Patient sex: M
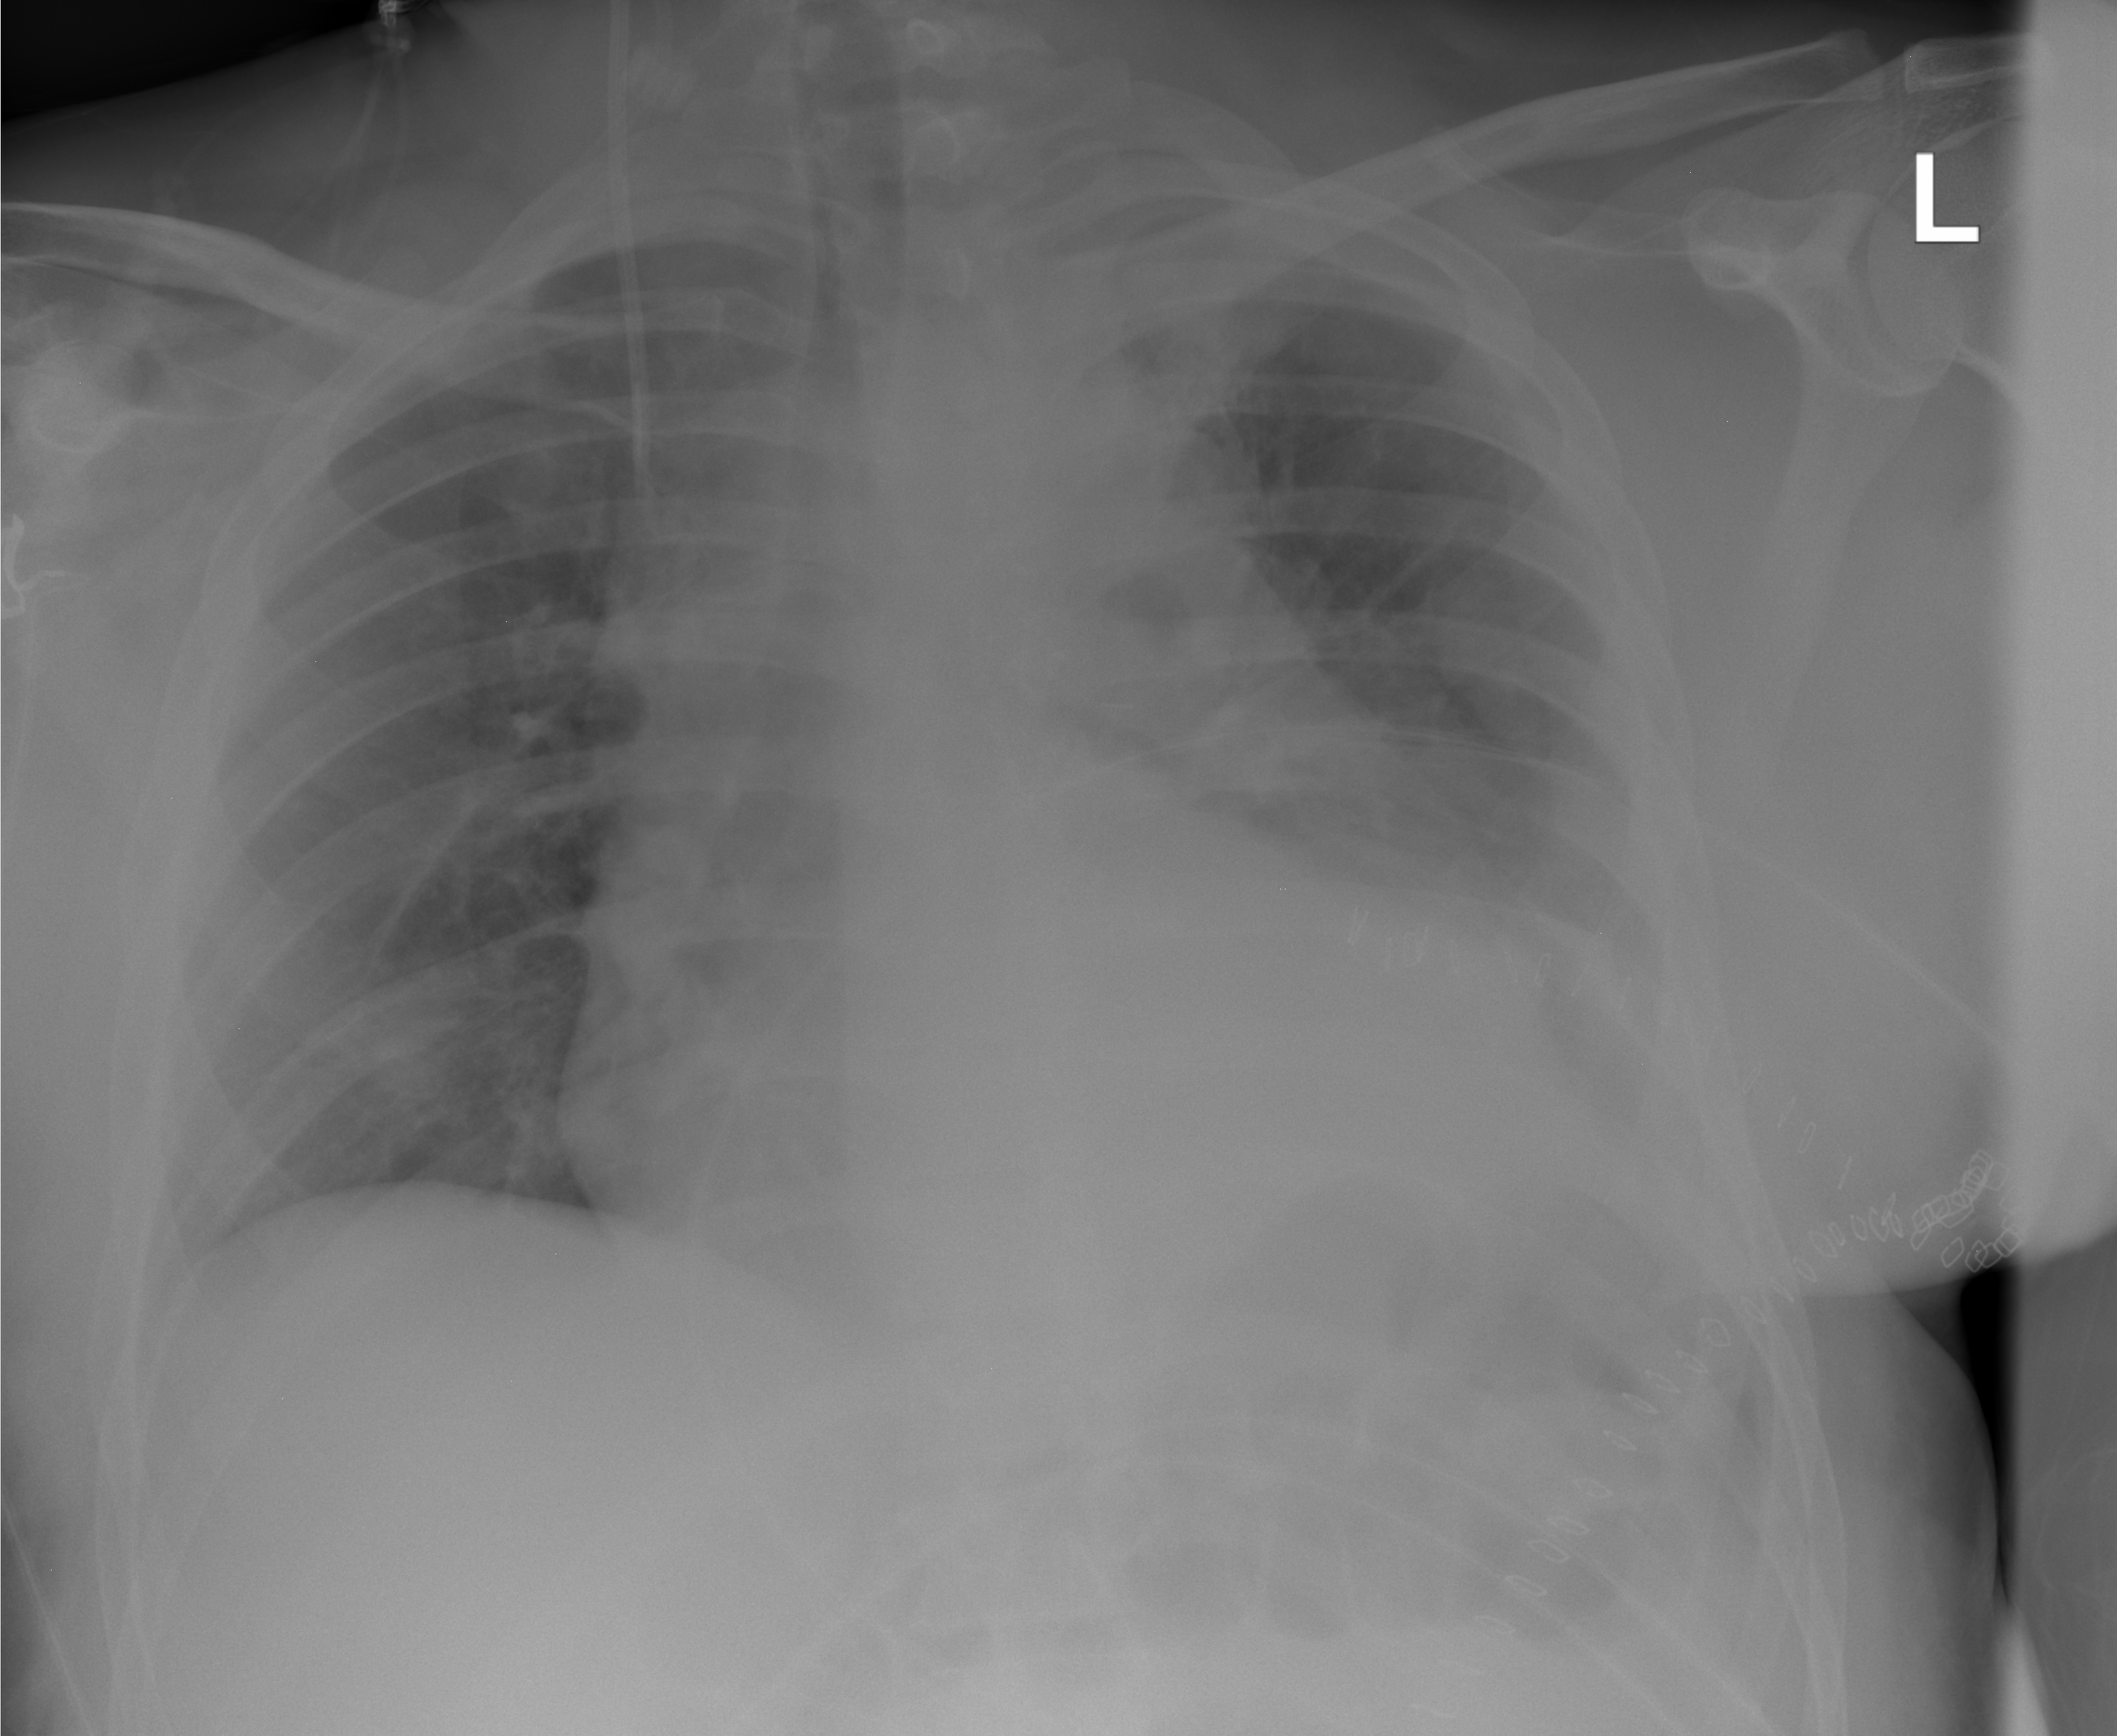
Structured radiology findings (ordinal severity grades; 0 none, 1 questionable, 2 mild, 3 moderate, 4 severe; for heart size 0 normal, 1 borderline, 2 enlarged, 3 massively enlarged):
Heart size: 2
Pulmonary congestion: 2
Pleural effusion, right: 0
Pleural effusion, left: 3
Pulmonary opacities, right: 0
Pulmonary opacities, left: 0
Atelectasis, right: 0
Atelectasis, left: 0